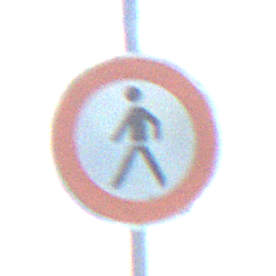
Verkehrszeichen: VerbotFussgaenger
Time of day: MorningAfternoon
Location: Outdoor (Nature)
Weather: PartlyCloudy
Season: NotSpecified
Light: Natural